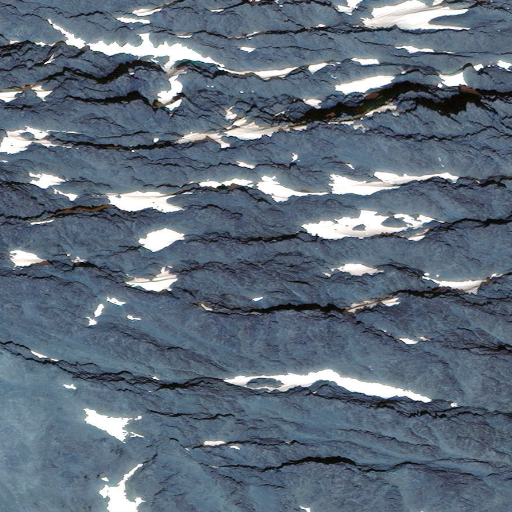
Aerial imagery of mountain in Alaska named The Mitre containing only unknown